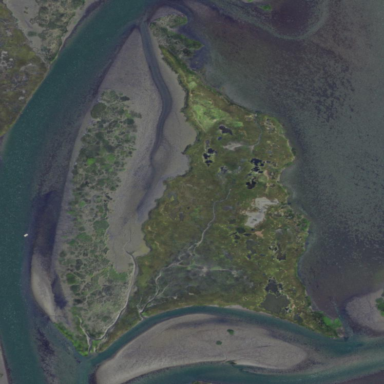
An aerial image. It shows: Islet located along the natural coastline.